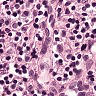
Metastatic tissue present: no